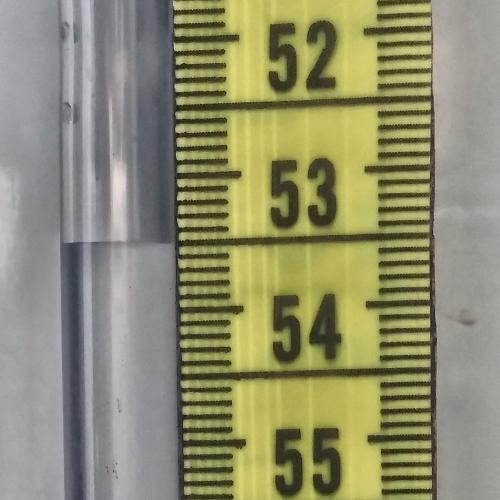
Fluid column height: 53.5 cm